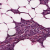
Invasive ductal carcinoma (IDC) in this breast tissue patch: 1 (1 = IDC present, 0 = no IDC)